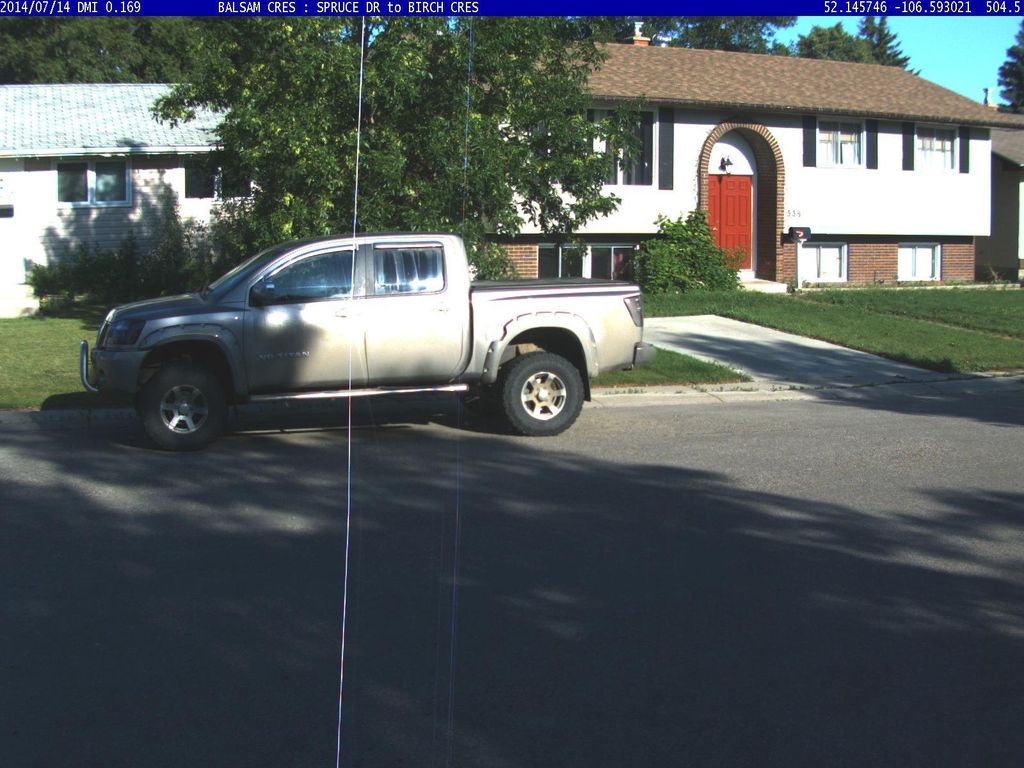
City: saskatoon